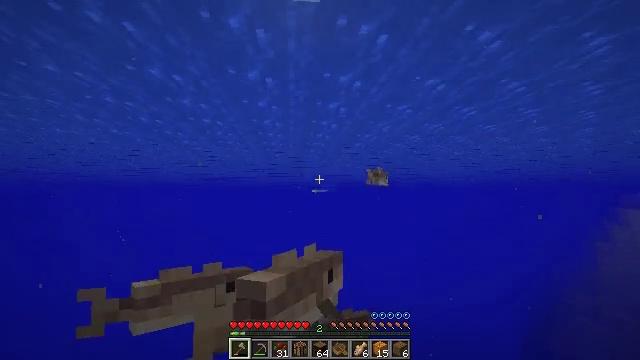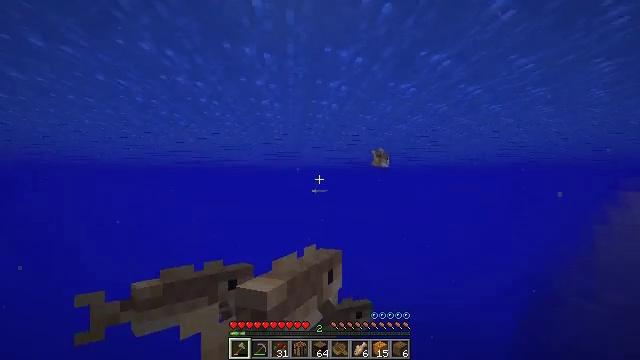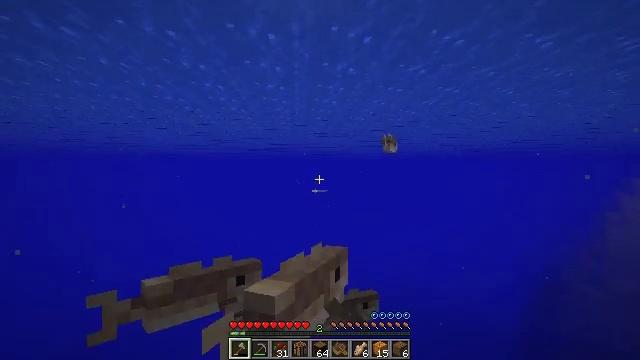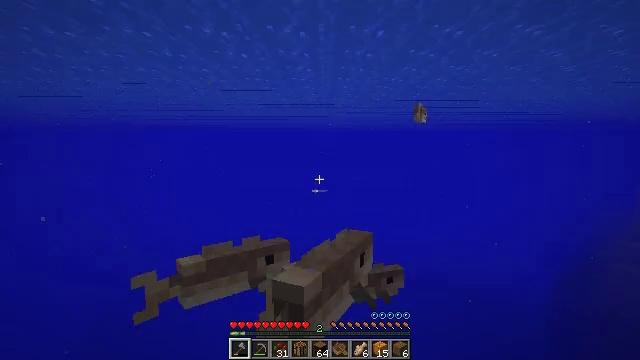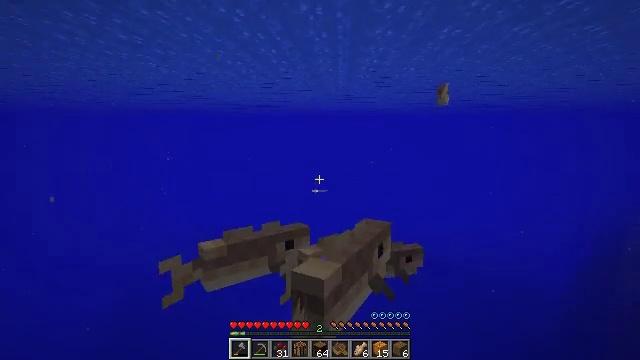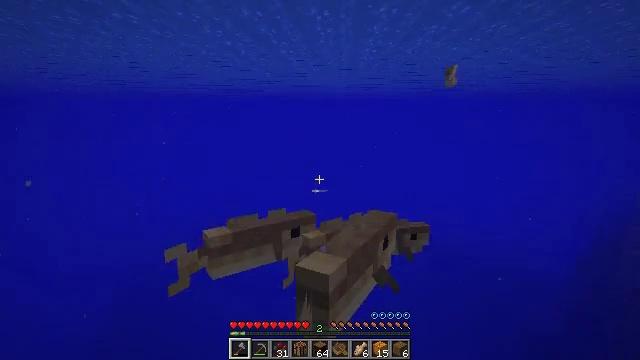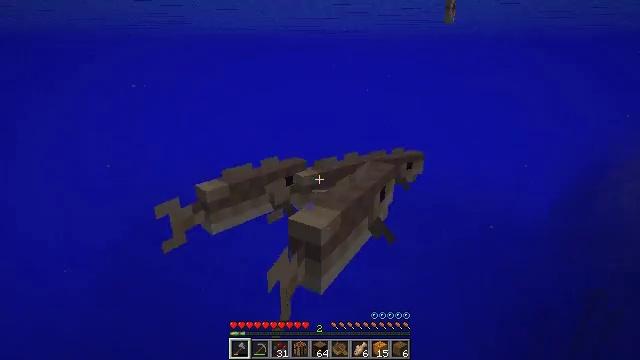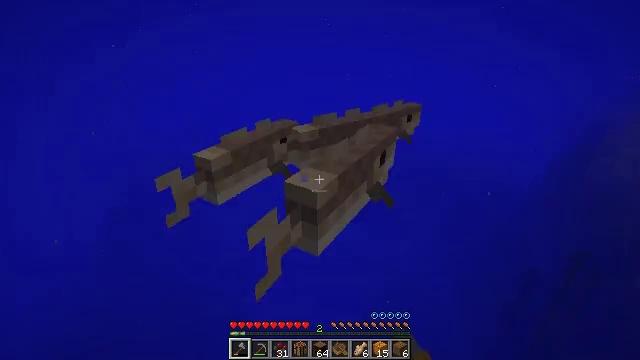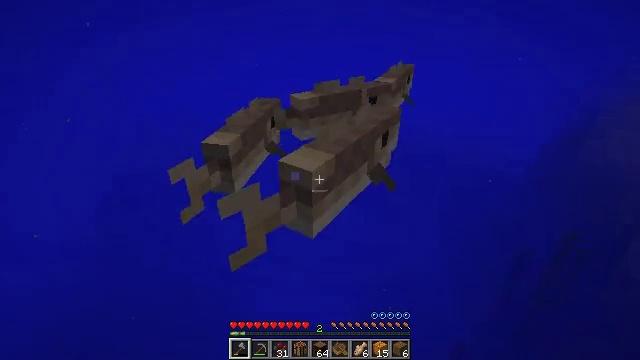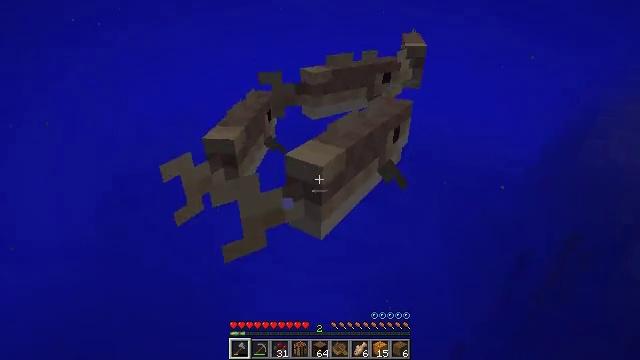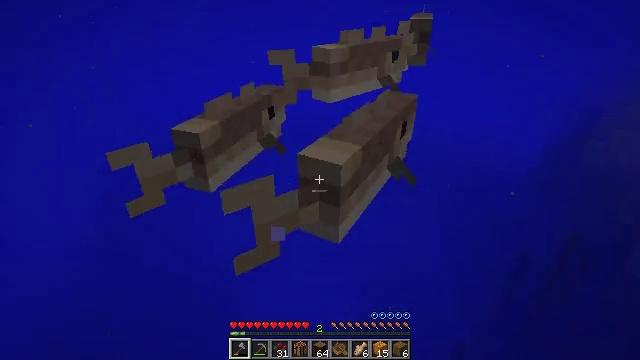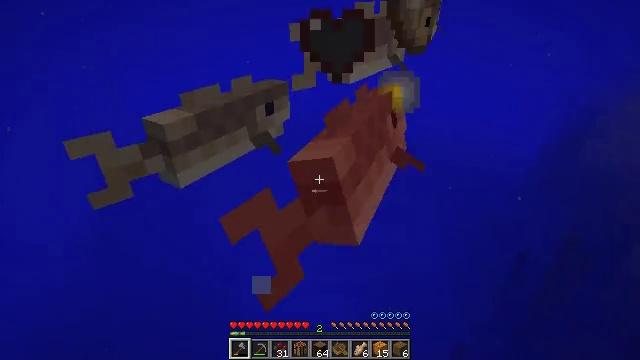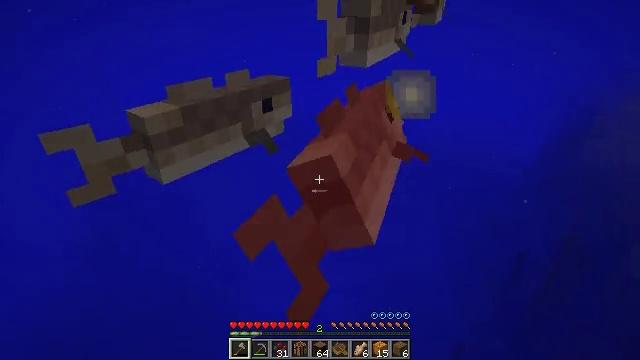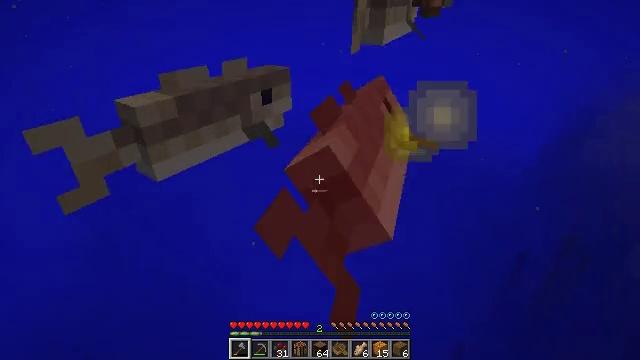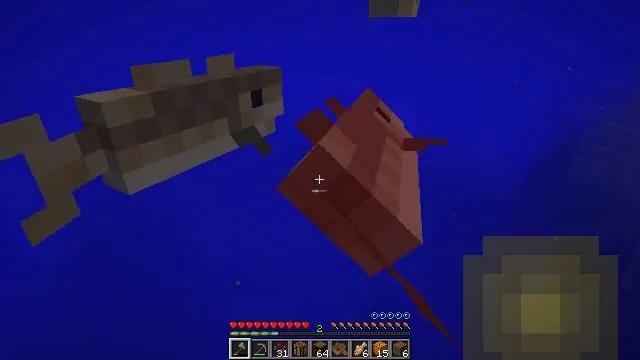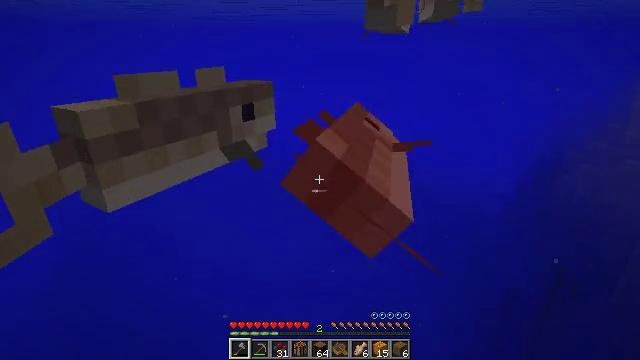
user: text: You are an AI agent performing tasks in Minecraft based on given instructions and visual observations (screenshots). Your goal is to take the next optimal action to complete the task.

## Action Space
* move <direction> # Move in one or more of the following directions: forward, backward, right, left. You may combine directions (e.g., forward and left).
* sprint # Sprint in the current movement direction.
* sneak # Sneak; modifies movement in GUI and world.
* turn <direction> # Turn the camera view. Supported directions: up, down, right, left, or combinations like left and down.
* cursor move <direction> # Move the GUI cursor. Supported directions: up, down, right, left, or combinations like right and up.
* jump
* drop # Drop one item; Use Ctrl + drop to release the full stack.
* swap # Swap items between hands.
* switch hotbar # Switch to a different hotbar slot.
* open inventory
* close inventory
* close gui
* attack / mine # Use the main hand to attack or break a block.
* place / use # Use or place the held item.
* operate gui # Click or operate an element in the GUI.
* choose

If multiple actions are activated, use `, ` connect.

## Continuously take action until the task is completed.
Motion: motion action
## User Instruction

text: Kill the cod.
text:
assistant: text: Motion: move forward, turn down
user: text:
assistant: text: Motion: move forward, turn left and down
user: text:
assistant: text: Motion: move forward, turn left and down
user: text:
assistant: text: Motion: move forward, turn left and down
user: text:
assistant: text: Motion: move forward, turn down
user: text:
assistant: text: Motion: move forward, turn right and down, attack / mine
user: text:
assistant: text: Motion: move forward, turn down, attack / mine
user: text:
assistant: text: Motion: move forward, turn right and down, attack / mine
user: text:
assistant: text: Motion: move forward, attack / mine
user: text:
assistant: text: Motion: move forward
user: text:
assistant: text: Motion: move forward
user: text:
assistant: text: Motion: move forward
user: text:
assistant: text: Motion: move forward
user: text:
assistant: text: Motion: move forward, turn right and up
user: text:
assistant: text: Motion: turn right and up
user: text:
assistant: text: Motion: turn right and up
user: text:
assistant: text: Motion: turn left and up
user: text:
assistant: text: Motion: turn left and up
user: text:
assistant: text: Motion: turn left
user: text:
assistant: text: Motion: turn left
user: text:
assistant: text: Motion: turn left, attack / mine
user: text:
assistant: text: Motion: turn left, attack / mine
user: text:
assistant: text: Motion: turn up, attack / mine
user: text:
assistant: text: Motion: turn right and up, attack / mine
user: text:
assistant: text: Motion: turn right and up
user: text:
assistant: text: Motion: turn right and up
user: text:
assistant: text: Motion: turn right and up
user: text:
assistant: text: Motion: turn right
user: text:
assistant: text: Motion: no_op
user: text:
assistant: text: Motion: turn right and down